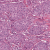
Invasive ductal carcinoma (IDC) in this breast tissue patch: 1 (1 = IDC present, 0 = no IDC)